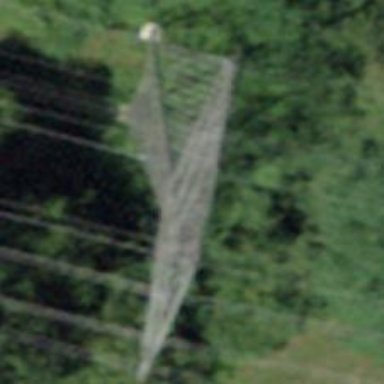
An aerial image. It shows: Power line in the image.